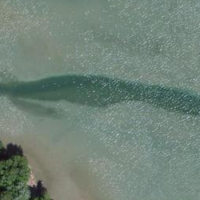
EUNIS habitat code: 14
Species observed at this site:
Phalaropus fulicarius